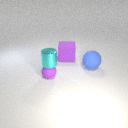
small purple rubber sphere in front of large blue rubber sphere